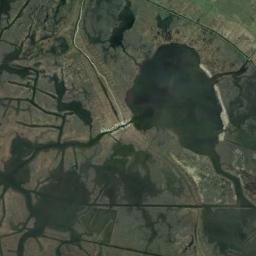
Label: wetland